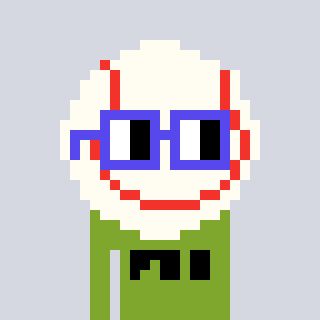
a pixel art character with square blue glasses, a baseball ball-shaped head and a slimegreen-colored body on a cool background